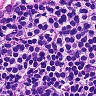
Metastatic tissue present: no